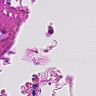
Metastatic tissue present: no